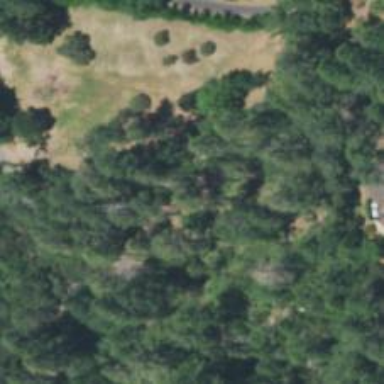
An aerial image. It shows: Driveway.